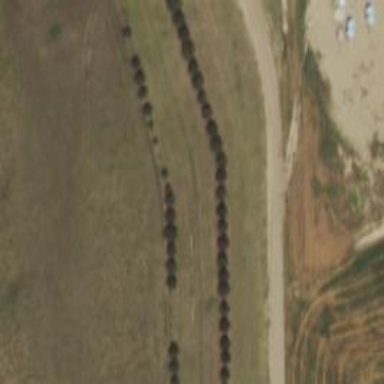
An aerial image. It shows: Row of trees in natural setting.